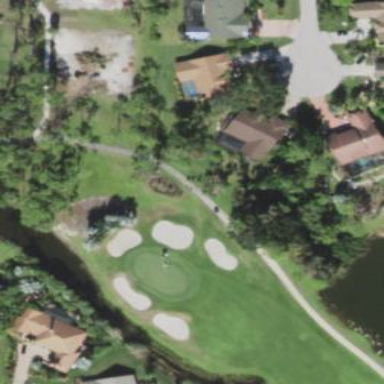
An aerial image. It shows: Water hazard on golf course.